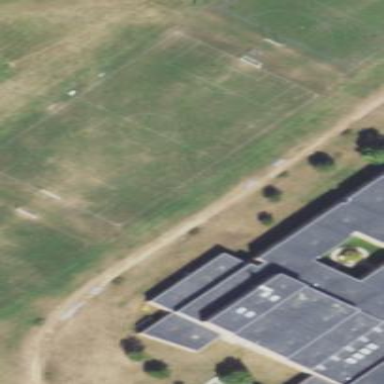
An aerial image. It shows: Soccer pitch for leisureland activities.